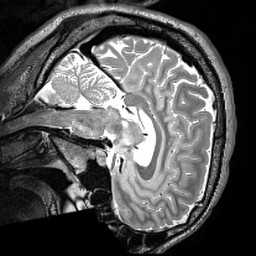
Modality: T2w
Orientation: sagittal
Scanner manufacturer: siemens
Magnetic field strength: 3 T
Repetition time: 3 s
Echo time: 0.418 s